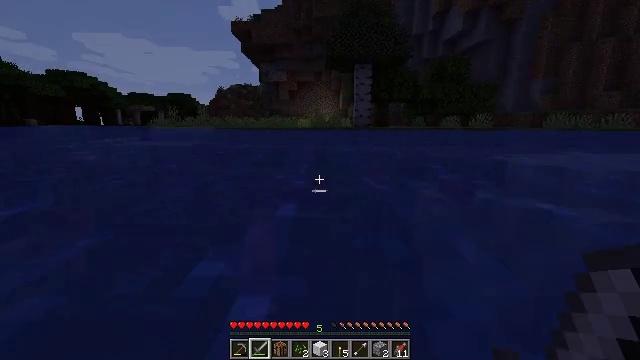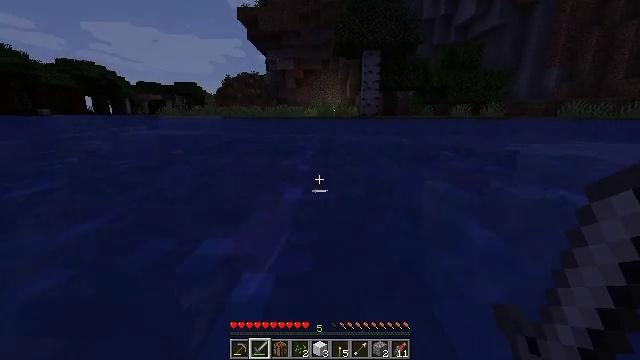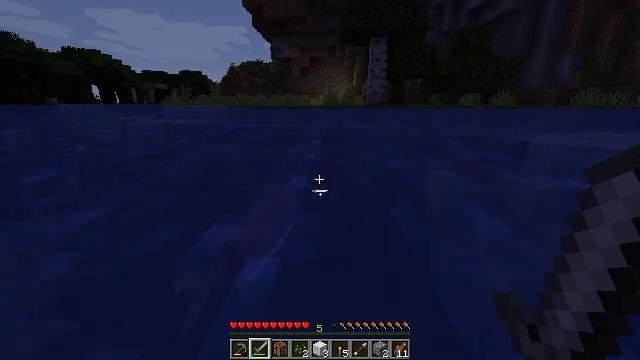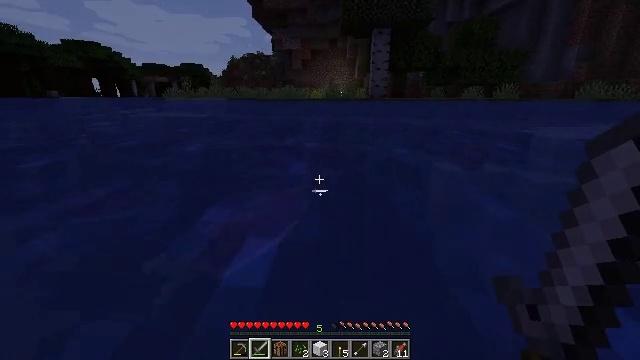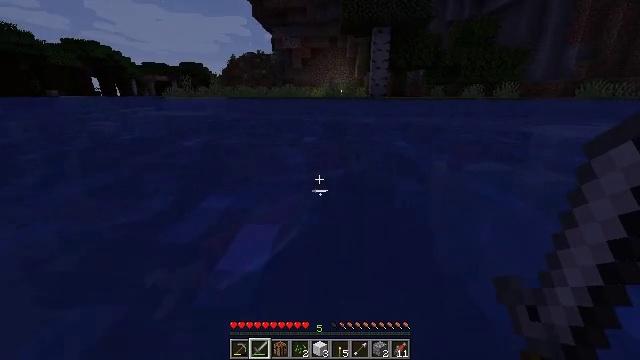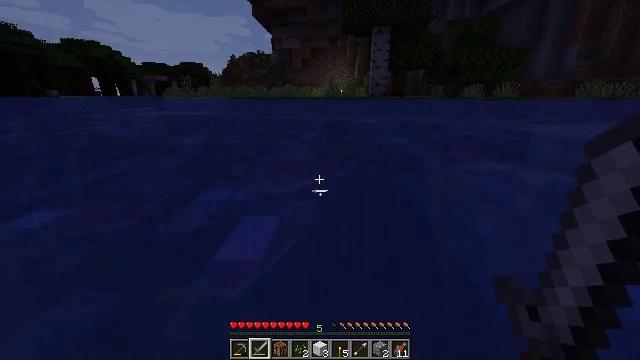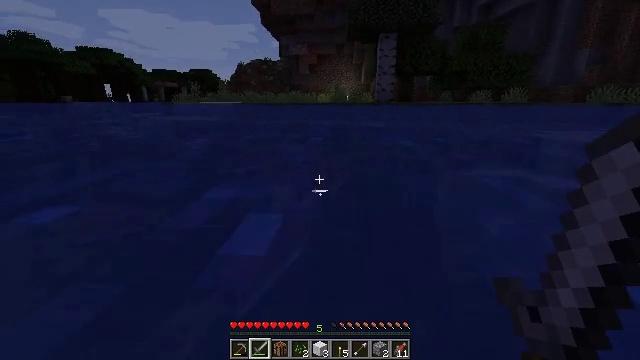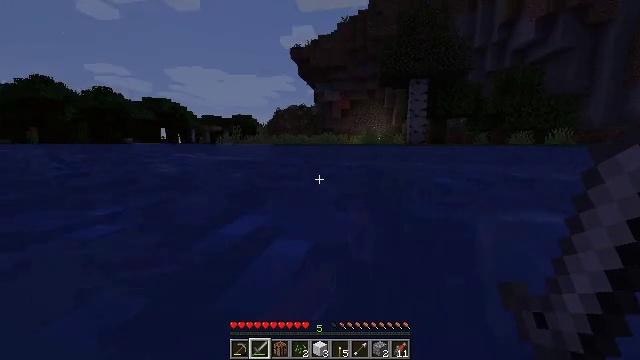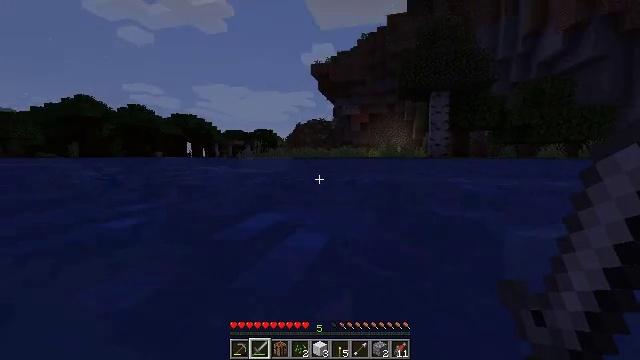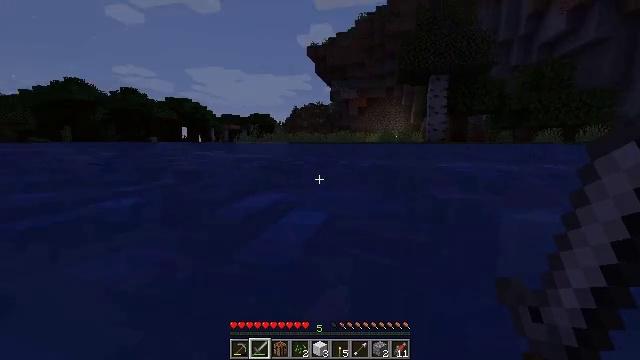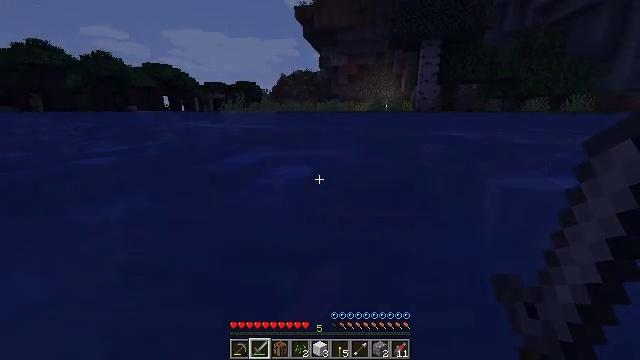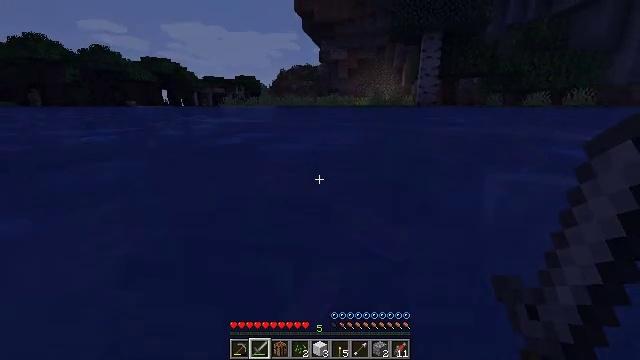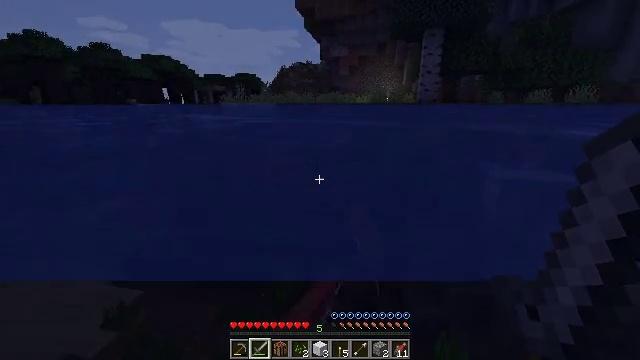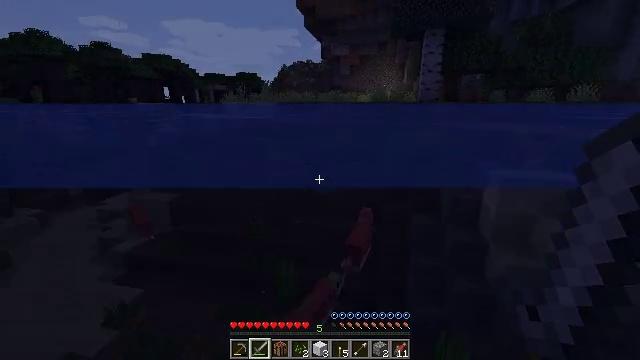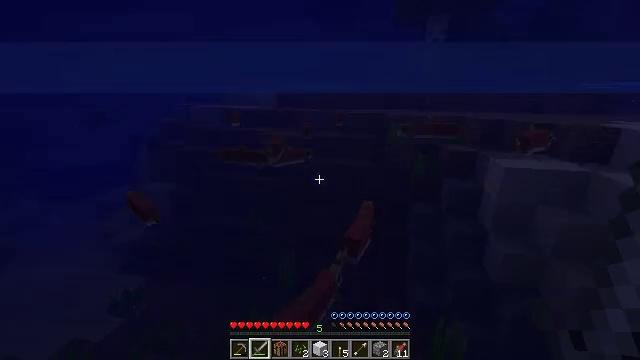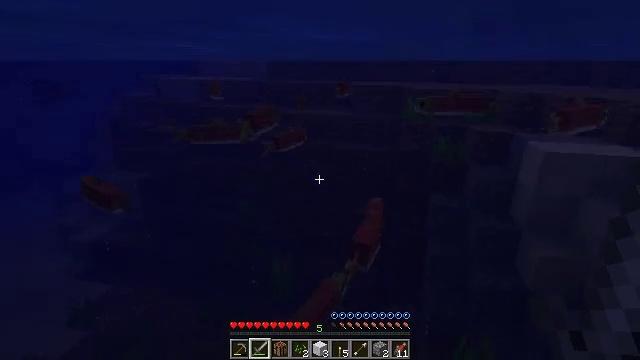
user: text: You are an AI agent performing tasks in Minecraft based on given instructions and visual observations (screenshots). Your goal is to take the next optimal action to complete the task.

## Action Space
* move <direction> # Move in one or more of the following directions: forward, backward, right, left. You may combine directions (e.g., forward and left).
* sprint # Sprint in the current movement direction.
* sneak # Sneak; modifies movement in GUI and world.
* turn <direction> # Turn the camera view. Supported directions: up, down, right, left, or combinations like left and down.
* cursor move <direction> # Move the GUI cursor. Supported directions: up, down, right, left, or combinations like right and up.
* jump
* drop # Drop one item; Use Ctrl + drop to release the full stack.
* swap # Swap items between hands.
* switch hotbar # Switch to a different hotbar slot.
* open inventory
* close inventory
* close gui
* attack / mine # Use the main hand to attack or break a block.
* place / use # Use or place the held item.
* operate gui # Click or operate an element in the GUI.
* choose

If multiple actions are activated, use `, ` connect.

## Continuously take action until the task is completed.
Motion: motion action
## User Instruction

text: Kill the salmon.
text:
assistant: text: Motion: sprint, turn left and down
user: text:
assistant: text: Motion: sprint, turn left and down
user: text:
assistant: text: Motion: sprint, turn down
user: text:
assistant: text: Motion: sprint
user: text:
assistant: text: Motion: no_op
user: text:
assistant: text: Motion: turn left and up
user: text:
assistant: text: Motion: turn left and up
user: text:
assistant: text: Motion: turn left and up
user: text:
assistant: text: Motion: turn down
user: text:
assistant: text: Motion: turn right and down
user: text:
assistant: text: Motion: turn down
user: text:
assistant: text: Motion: no_op
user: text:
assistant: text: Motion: no_op
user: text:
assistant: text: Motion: turn down
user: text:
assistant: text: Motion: turn down
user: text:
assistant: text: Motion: turn down
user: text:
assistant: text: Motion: turn down
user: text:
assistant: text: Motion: turn down
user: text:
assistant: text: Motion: turn down
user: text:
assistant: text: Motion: turn right and down
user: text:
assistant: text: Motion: turn right and down
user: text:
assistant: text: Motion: turn right and down
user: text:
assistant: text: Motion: turn down
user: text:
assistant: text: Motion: attack / mine
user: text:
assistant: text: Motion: attack / mine
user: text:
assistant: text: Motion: turn up, attack / mine
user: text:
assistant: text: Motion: move forward, turn up
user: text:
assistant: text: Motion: move forward, turn left and up
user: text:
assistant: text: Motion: move forward, turn left and up
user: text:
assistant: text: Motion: move forward, turn up